Question: Count the number of objects in the diagram.
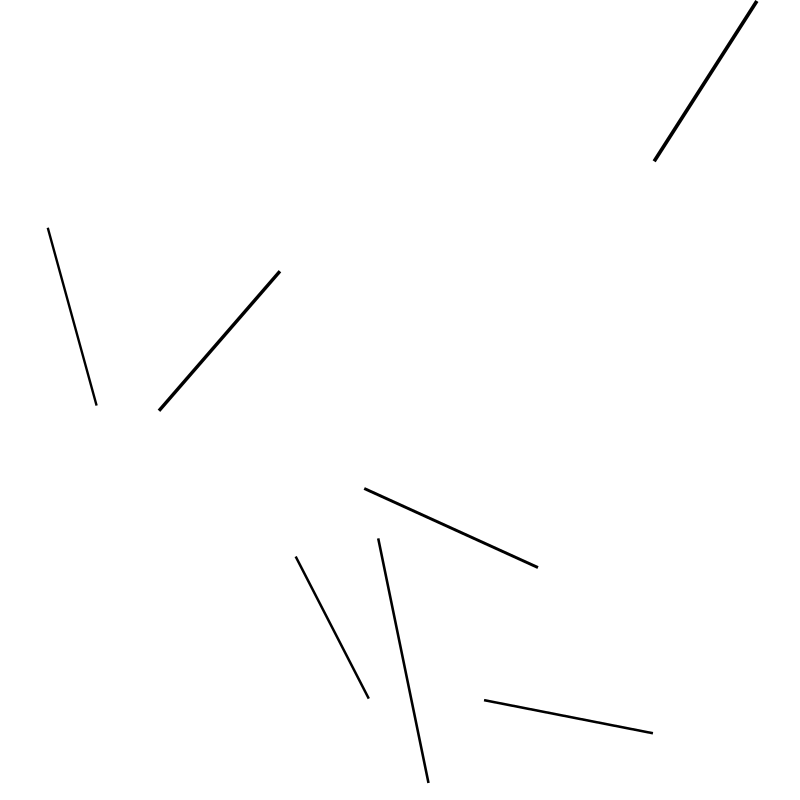
Answer: 7